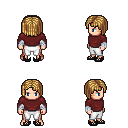
a pixel art fantasy rpg character, male body template, human, light skin, maroon long-sleeve shirt, white pants, blonde pageboy hairstyle, white cloth bandages, ghillies, four views (front, back, left, right), 2x2 character sprite sheet, small pixel art, hard edges, no anti-aliasing